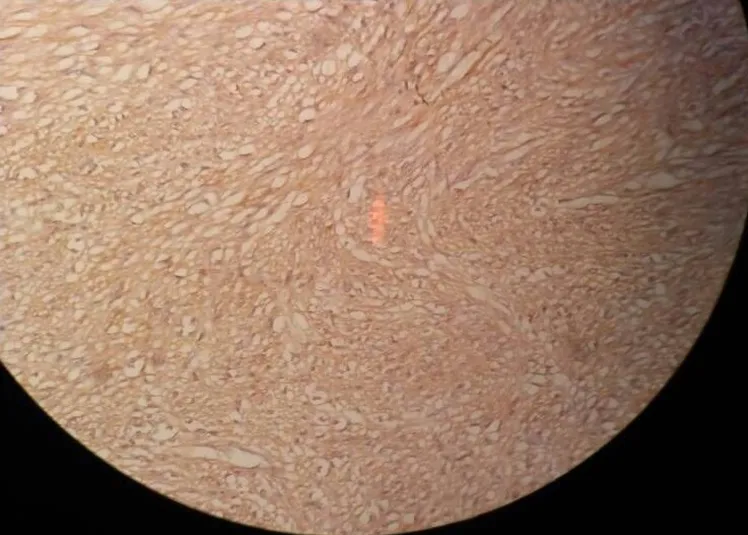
1.3 mm in diameter mass, comprised of spindle cells with minimal nuclear pleomorphism and a few mitotic activity (mitotic index 1-2 x 10 high power fields).
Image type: pathology (h&e)